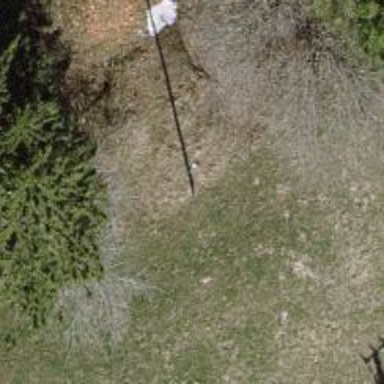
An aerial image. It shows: Minor power line.